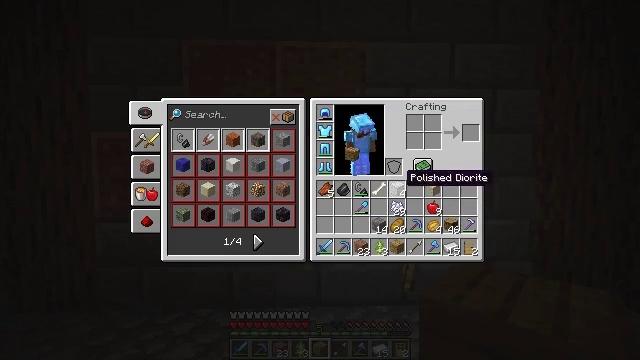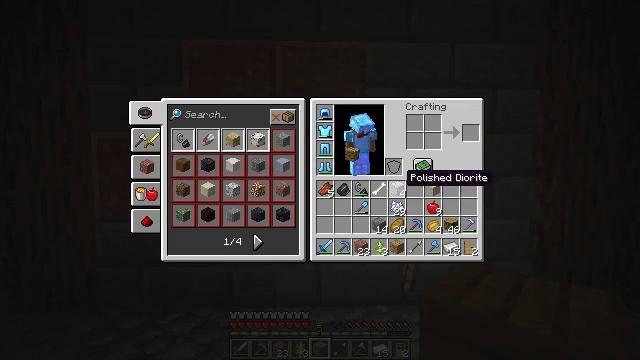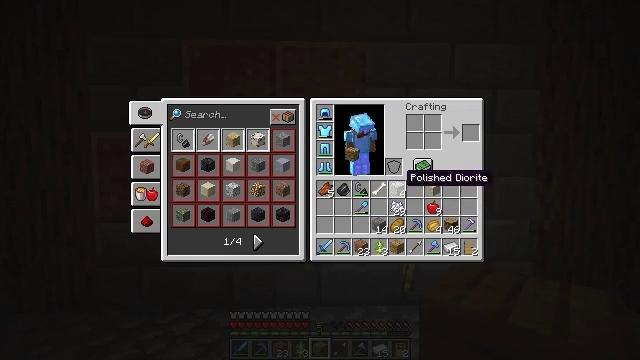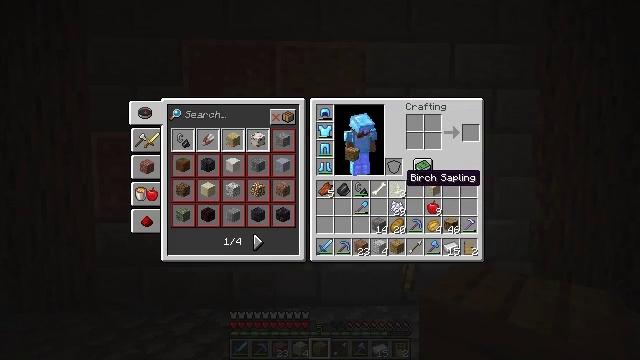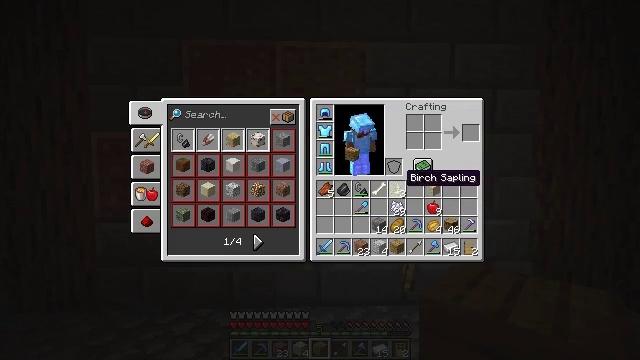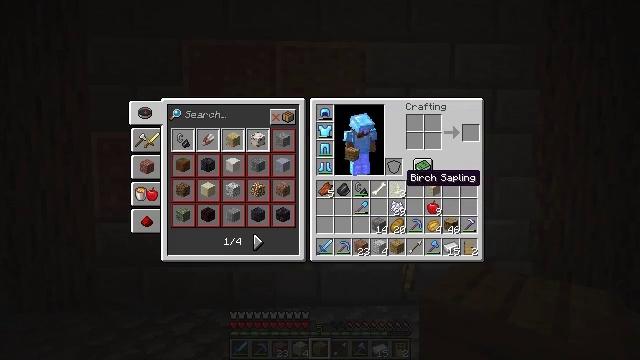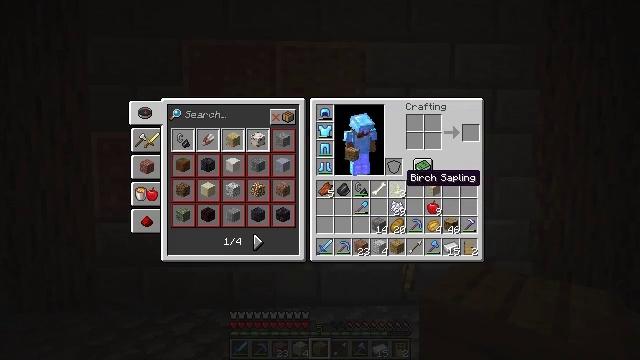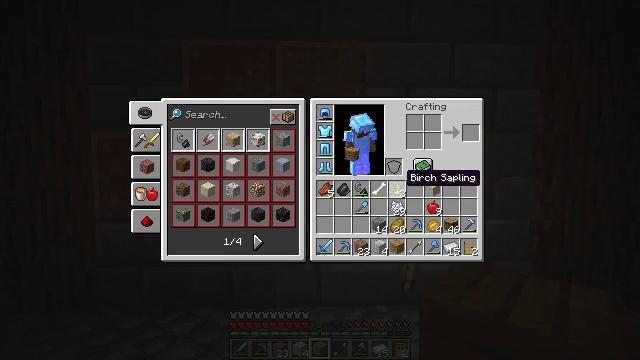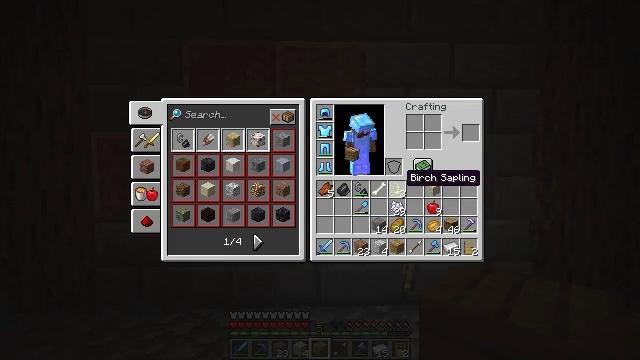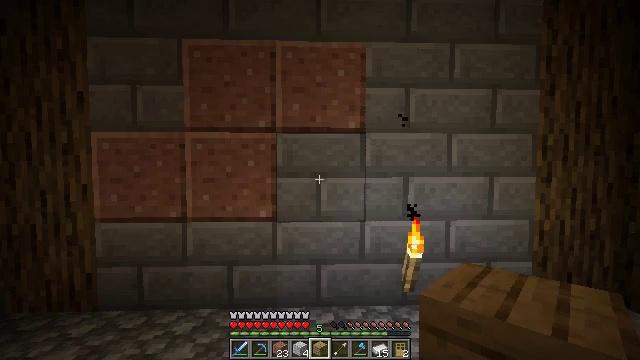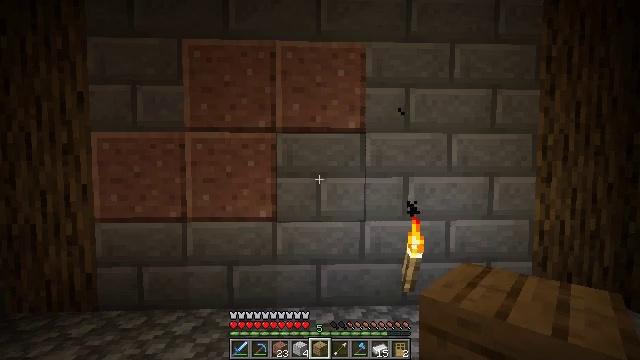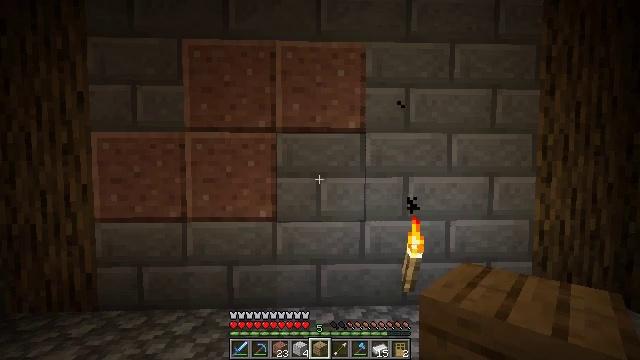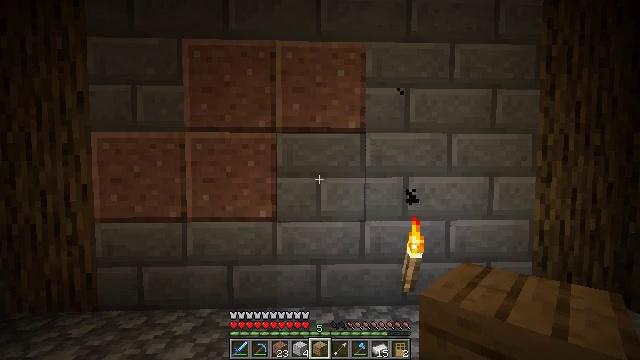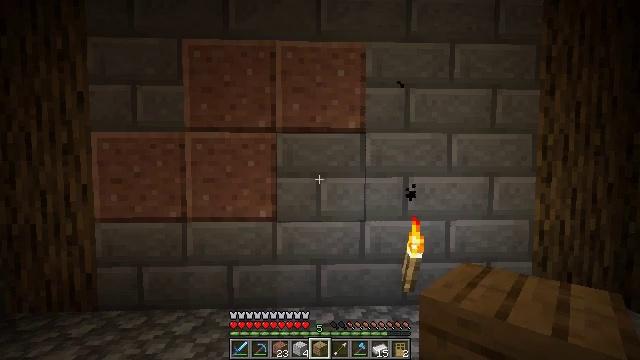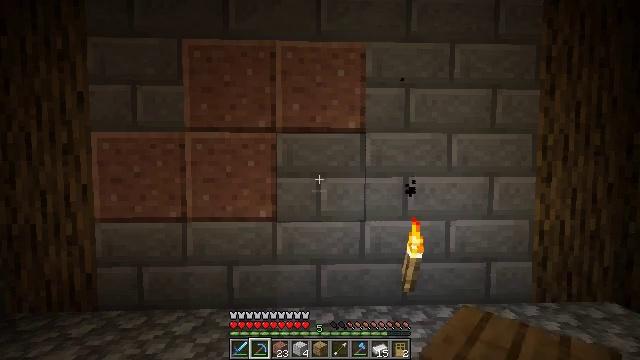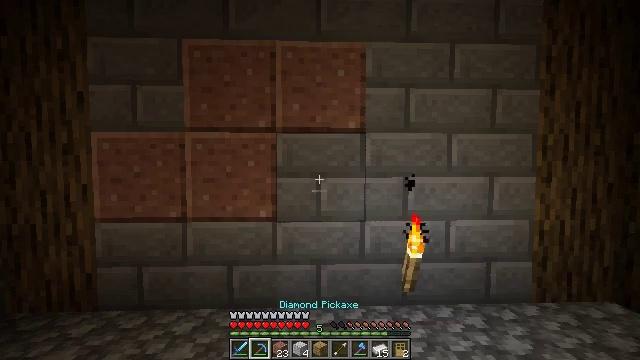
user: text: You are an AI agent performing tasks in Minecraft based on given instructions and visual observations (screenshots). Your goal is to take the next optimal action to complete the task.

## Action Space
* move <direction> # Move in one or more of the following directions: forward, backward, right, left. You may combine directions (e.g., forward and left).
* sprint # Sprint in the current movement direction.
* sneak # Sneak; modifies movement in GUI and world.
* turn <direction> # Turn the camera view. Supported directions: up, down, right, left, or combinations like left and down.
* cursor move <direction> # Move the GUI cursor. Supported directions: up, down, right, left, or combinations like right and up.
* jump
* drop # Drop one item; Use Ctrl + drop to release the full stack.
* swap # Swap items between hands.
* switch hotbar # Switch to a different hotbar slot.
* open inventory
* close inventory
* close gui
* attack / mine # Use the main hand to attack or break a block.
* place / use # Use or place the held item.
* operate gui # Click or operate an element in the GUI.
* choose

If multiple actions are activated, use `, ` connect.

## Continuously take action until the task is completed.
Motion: motion action
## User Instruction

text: Combine four blocks of granite to make polished granite.
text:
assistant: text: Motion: sneak
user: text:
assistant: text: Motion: sneak
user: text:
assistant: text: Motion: sneak, switch to hotbar 4
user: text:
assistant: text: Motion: sneak, switch to hotbar 4
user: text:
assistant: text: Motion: sneak, switch to hotbar 4
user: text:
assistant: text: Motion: sneak, switch to hotbar 4
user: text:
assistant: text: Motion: no_op
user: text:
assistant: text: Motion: no_op
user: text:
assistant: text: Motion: no_op
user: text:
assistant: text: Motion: no_op
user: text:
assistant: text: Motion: no_op
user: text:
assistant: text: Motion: no_op
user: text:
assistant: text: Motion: no_op
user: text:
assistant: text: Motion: switch to hotbar 2
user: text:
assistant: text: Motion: switch to hotbar 2
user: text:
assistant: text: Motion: switch to hotbar 2
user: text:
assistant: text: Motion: no_op
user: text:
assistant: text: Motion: no_op
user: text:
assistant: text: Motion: no_op
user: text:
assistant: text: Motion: move forward, turn right
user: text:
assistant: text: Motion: move forward, turn right
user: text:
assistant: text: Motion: no_op
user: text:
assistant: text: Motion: no_op
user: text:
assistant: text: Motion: no_op
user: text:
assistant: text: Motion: no_op
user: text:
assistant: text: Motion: no_op
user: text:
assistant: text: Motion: no_op
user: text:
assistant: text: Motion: turn left and down
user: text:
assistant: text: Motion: turn left and down
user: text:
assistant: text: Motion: turn left and down